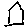
Label: house